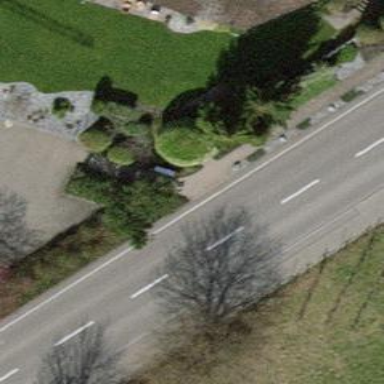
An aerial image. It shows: Hedge acting as barrier.